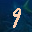
Label: 9